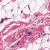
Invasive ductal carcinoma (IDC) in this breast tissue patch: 0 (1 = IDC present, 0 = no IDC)